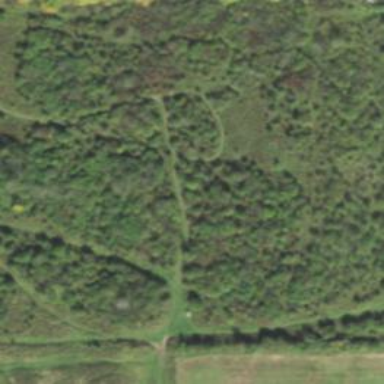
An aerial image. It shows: Bridleway.